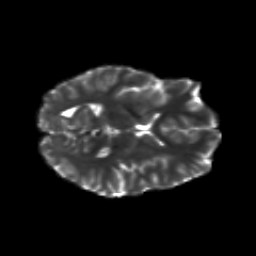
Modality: T2w
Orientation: axial
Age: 24
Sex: female
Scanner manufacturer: siemens
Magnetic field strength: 3 T
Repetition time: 8.8 s
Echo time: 0.085 s